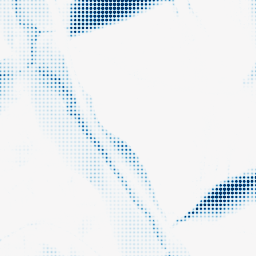
Category: morphological
Decomposition family: morphological_square
Decomposition parameters: operation: closing
size: 50
Upsampling method: sinc_hamming
Upsampling parameters: scale: 8
kernel_size: 4
Upsampling scale: 8